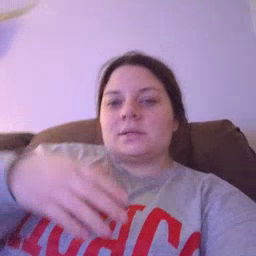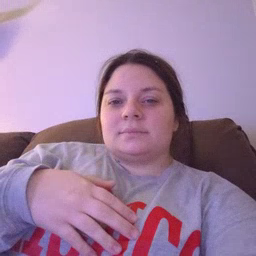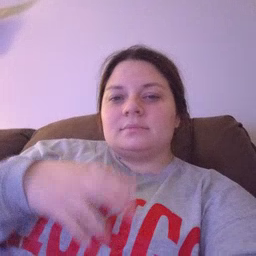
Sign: white